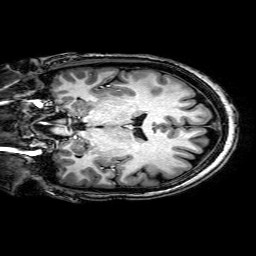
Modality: T1w
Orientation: coronal